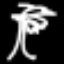
Label: palm tree